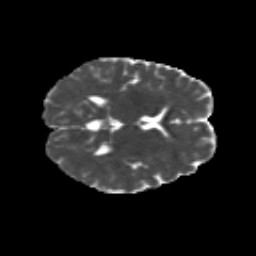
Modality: MD
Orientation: axial
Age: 27
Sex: female
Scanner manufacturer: siemens
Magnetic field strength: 3 T
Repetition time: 8.8 s
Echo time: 0.085 s